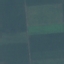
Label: AnnualCrop